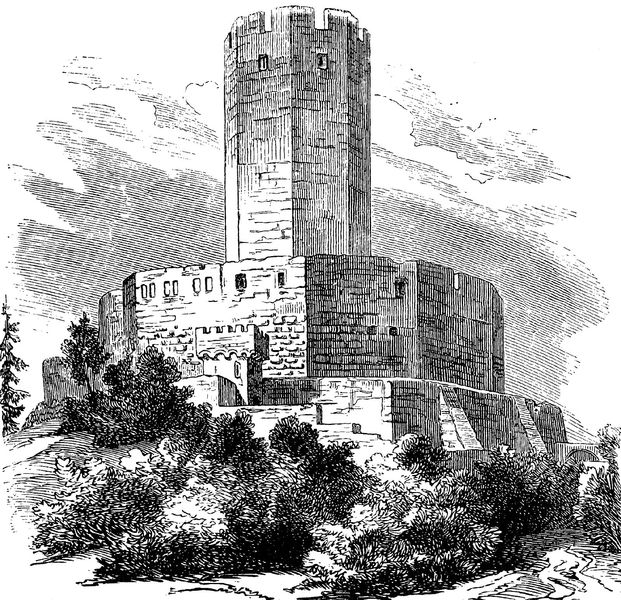
Titel: Ministerialenburg Steinsberg  bei Sinsheim/Kraichgau, Zwinger
Standort: Sinsheim (EU - D - BW)
Schlagwörter: baum, himmel, schatten, weiß, wolken, fluss, grau, nacht, schwarz, straße, zeichnung, weg, steine, hügel, brücke, busch, büsche, gebüsch, sträucher, anhöhe, turm, oktagon, mauer, graphik, romantik, treppe, architecture, white, window, black, gray, grey, wall, windows, print, aufgang, zinnen, burg, festung, schwarz weiss, radierung, stich, tanne, gemäuer, mauern, cloud, clouds, rock, rocks, sky, stone, tree, building, hill, landscape, tower, trees, forest, pine, bushes, plants, drawing, black and white, castle, shadow, etching, illustration, sketch, pen, oktogon, achteck, achteckig, bridge, bergfried, zentralbau, fort, schiessscharten, temple, mehreck, ink, walls, bricks, prison, burgmauer, wassergraben, feste, pencil, wehrturm, bush, horse, shading, vegetation, shrubs, turret, buch, schießturm, woods, licht-schatten, fortifications, fortress, fortification, octagon, crenellations, tress, battlements, compound, foilage, hedge, torrent, enstich, 6eck, battlement, safe, defensive, secure, static, shruberry, turrent